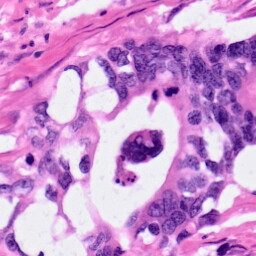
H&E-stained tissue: Pancreatic